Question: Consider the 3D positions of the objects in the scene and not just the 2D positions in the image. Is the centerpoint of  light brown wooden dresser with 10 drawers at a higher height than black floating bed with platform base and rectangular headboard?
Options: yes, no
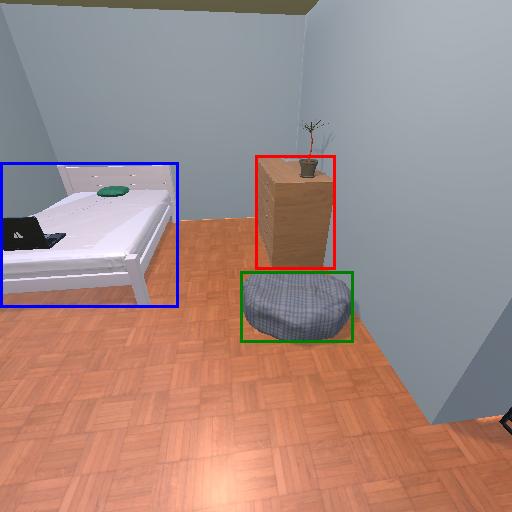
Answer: yes